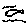
Label: fish